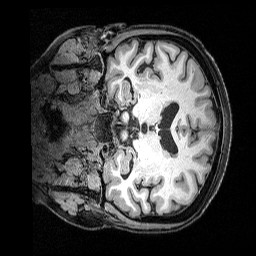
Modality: T1w
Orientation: coronal
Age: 70
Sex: female
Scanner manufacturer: siemens
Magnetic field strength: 3 T
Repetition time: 2.5 s
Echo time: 0.00369 s